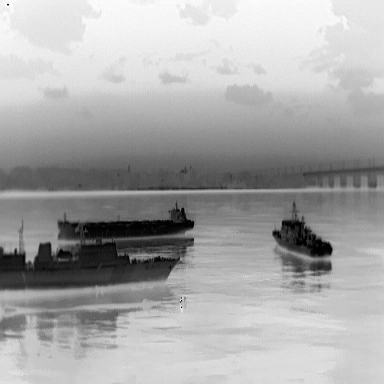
There are three objects shown in the infrared image, including a liner, and two warships.